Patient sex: M
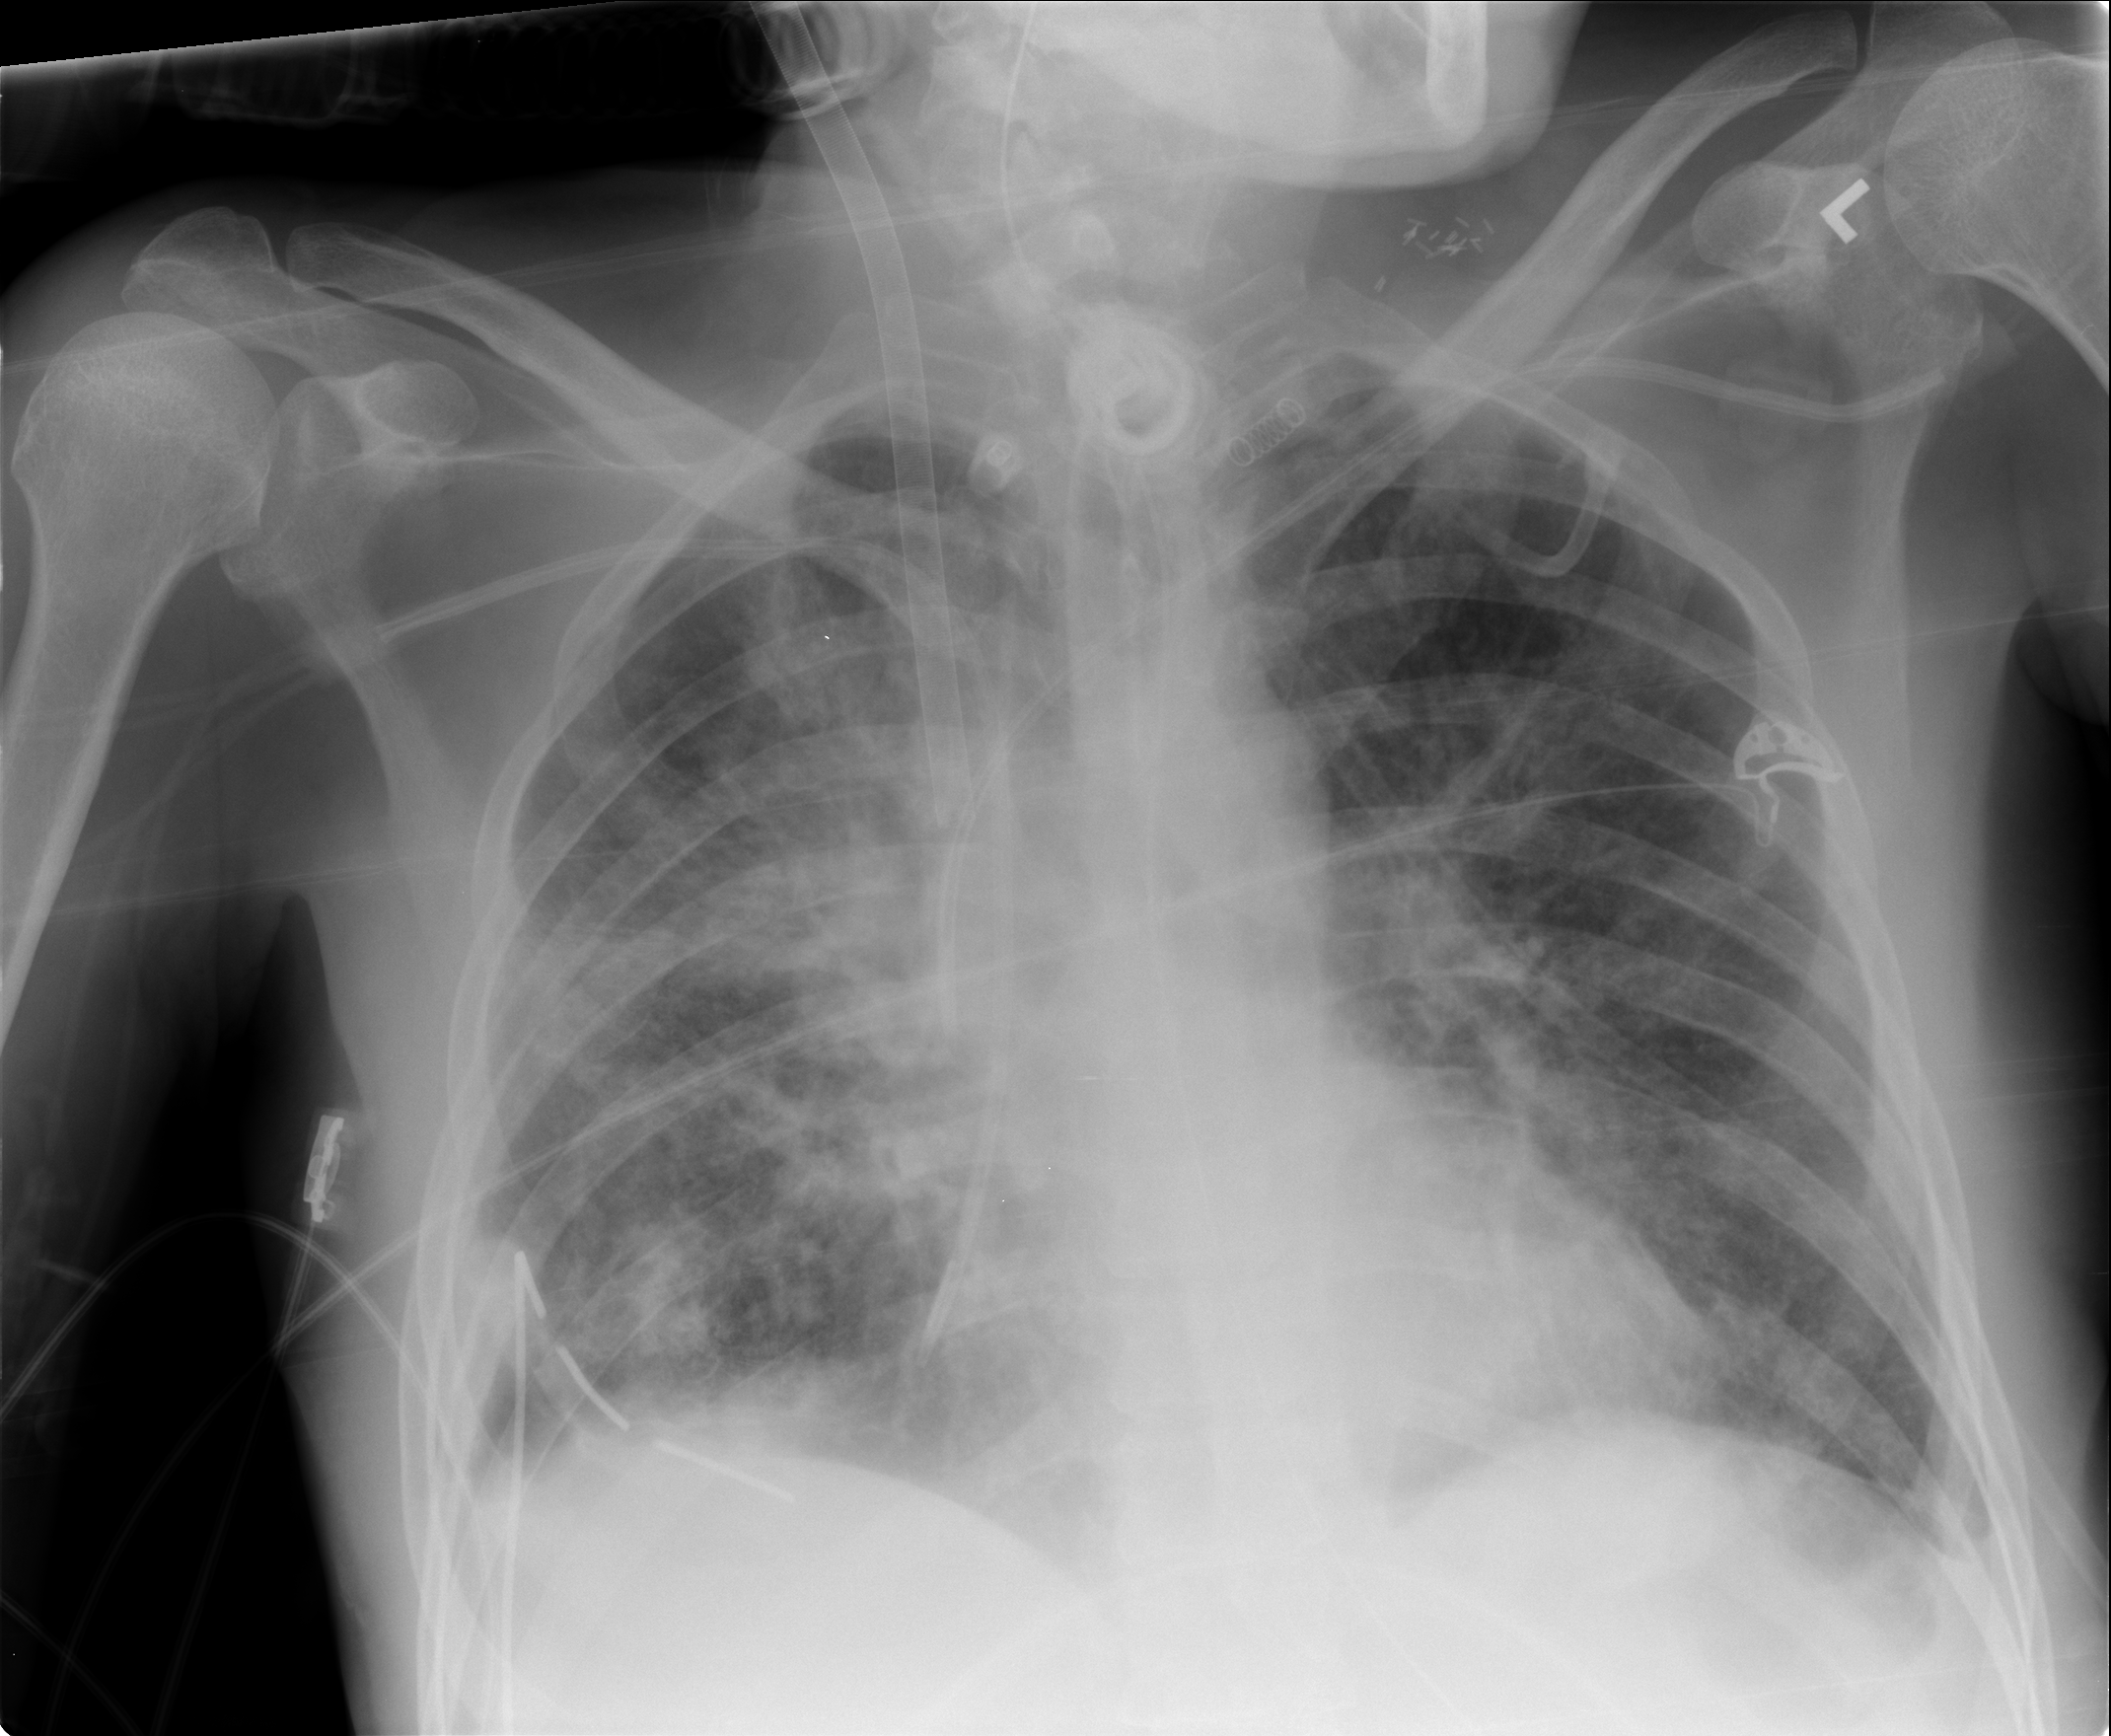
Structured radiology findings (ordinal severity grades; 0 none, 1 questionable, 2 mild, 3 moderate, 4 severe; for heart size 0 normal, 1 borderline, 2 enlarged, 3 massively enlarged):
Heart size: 0
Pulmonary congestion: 2
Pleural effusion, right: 2
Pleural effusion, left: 2
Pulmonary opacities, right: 3
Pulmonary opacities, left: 2
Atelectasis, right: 2
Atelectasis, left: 1